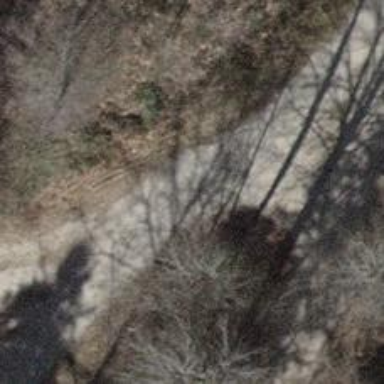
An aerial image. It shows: Compacted track with grade2 level.